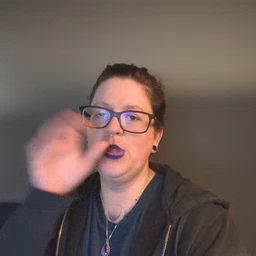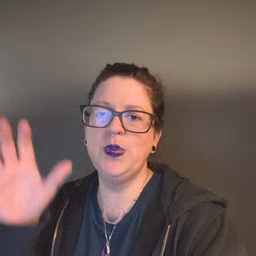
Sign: balloon